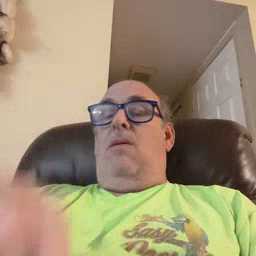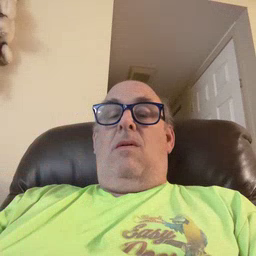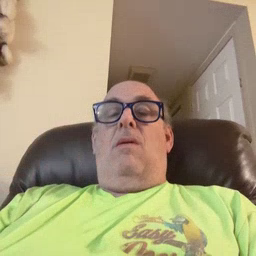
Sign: milk